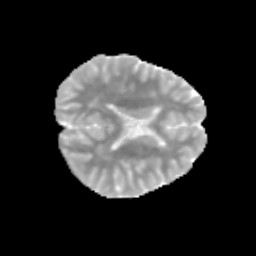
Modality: MD
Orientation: axial
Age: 11
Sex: female
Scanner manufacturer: siemens
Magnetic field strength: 3 T
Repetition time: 3.8 s
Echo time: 0.07 s